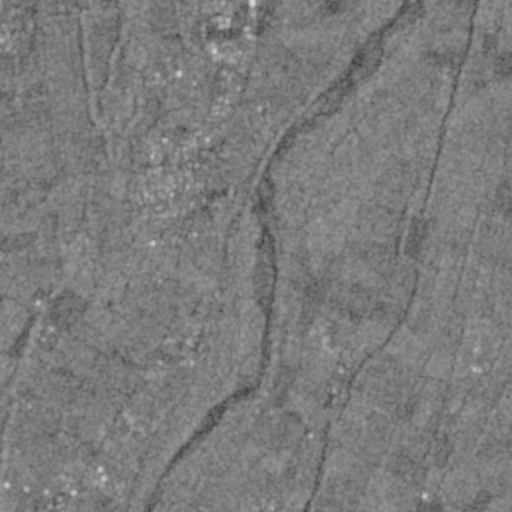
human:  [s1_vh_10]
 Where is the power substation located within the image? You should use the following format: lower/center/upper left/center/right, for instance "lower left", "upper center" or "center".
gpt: The power substation is located in the lower center of the image.
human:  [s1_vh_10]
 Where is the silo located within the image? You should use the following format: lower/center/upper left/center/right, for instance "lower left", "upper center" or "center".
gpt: The silo is located in the upper left of the image.
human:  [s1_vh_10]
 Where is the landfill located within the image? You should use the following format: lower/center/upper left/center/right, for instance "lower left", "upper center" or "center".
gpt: There is no landfill in the image.

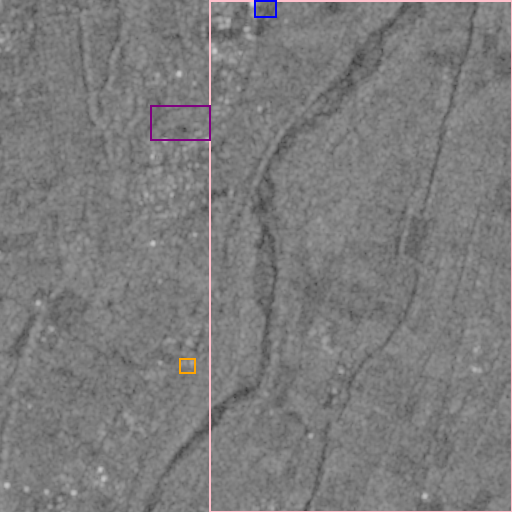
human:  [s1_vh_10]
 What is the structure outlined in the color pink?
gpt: The structure outlined in pink is a crop field.
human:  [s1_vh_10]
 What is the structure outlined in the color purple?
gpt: The structure outlined in purple is a park.
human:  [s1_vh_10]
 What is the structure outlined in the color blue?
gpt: The structure outlined in blue is a parking lot.
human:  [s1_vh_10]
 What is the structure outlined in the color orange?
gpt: The structure outlined in orange is a power substation.
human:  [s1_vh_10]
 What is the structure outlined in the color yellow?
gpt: There is no yellow outline.